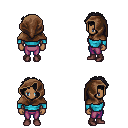
a pixel art fantasy rpg character, female body template, human, dark skin, teal long-sleeve shirt, magenta pants, raven curly afro hairstyle, cloth hood, maroon shoes, four views (front, back, left, right), 2x2 character sprite sheet, small pixel art, hard edges, no anti-aliasing